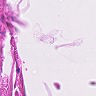
Metastatic tissue present: no